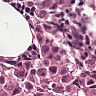
Metastatic tissue present: yes